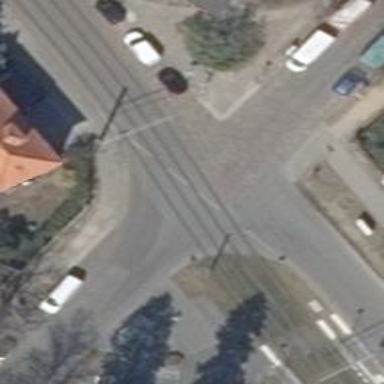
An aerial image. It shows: Tram level crossing on the railway.